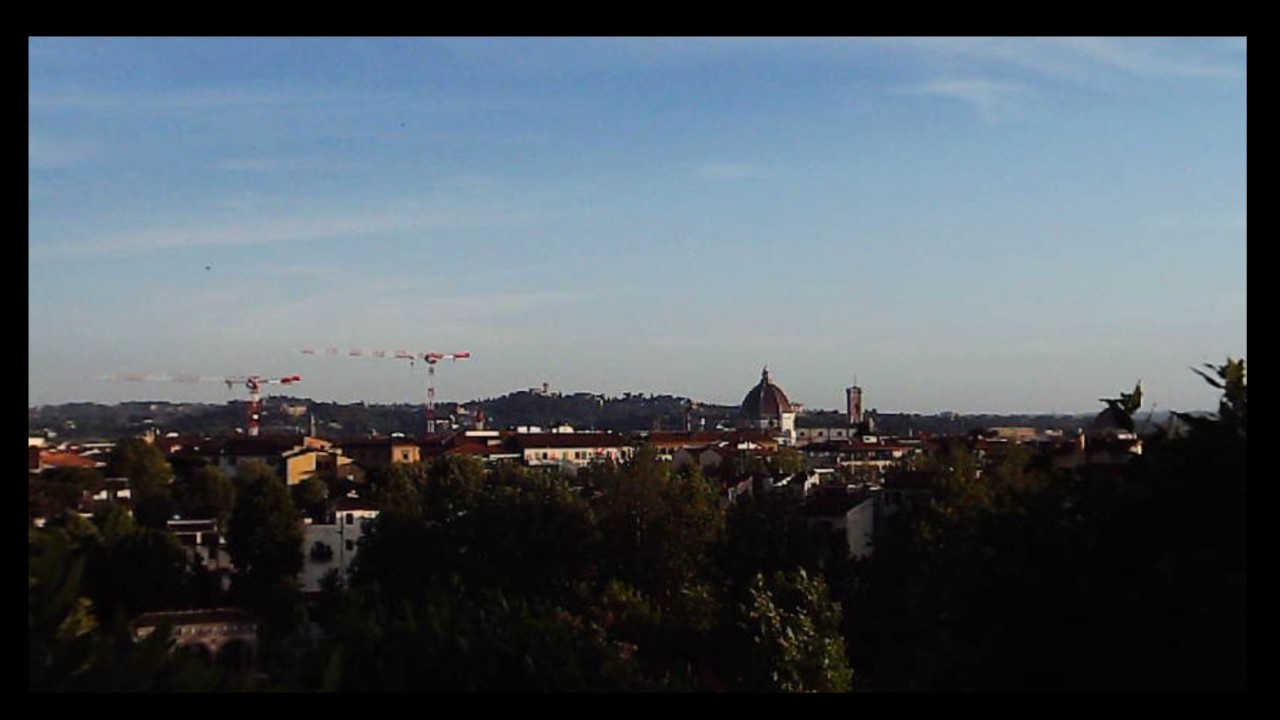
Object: DarwinFPV cineape20